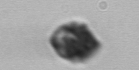
Label: Kryptoperidinium_triquetrum